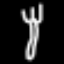
Label: fork